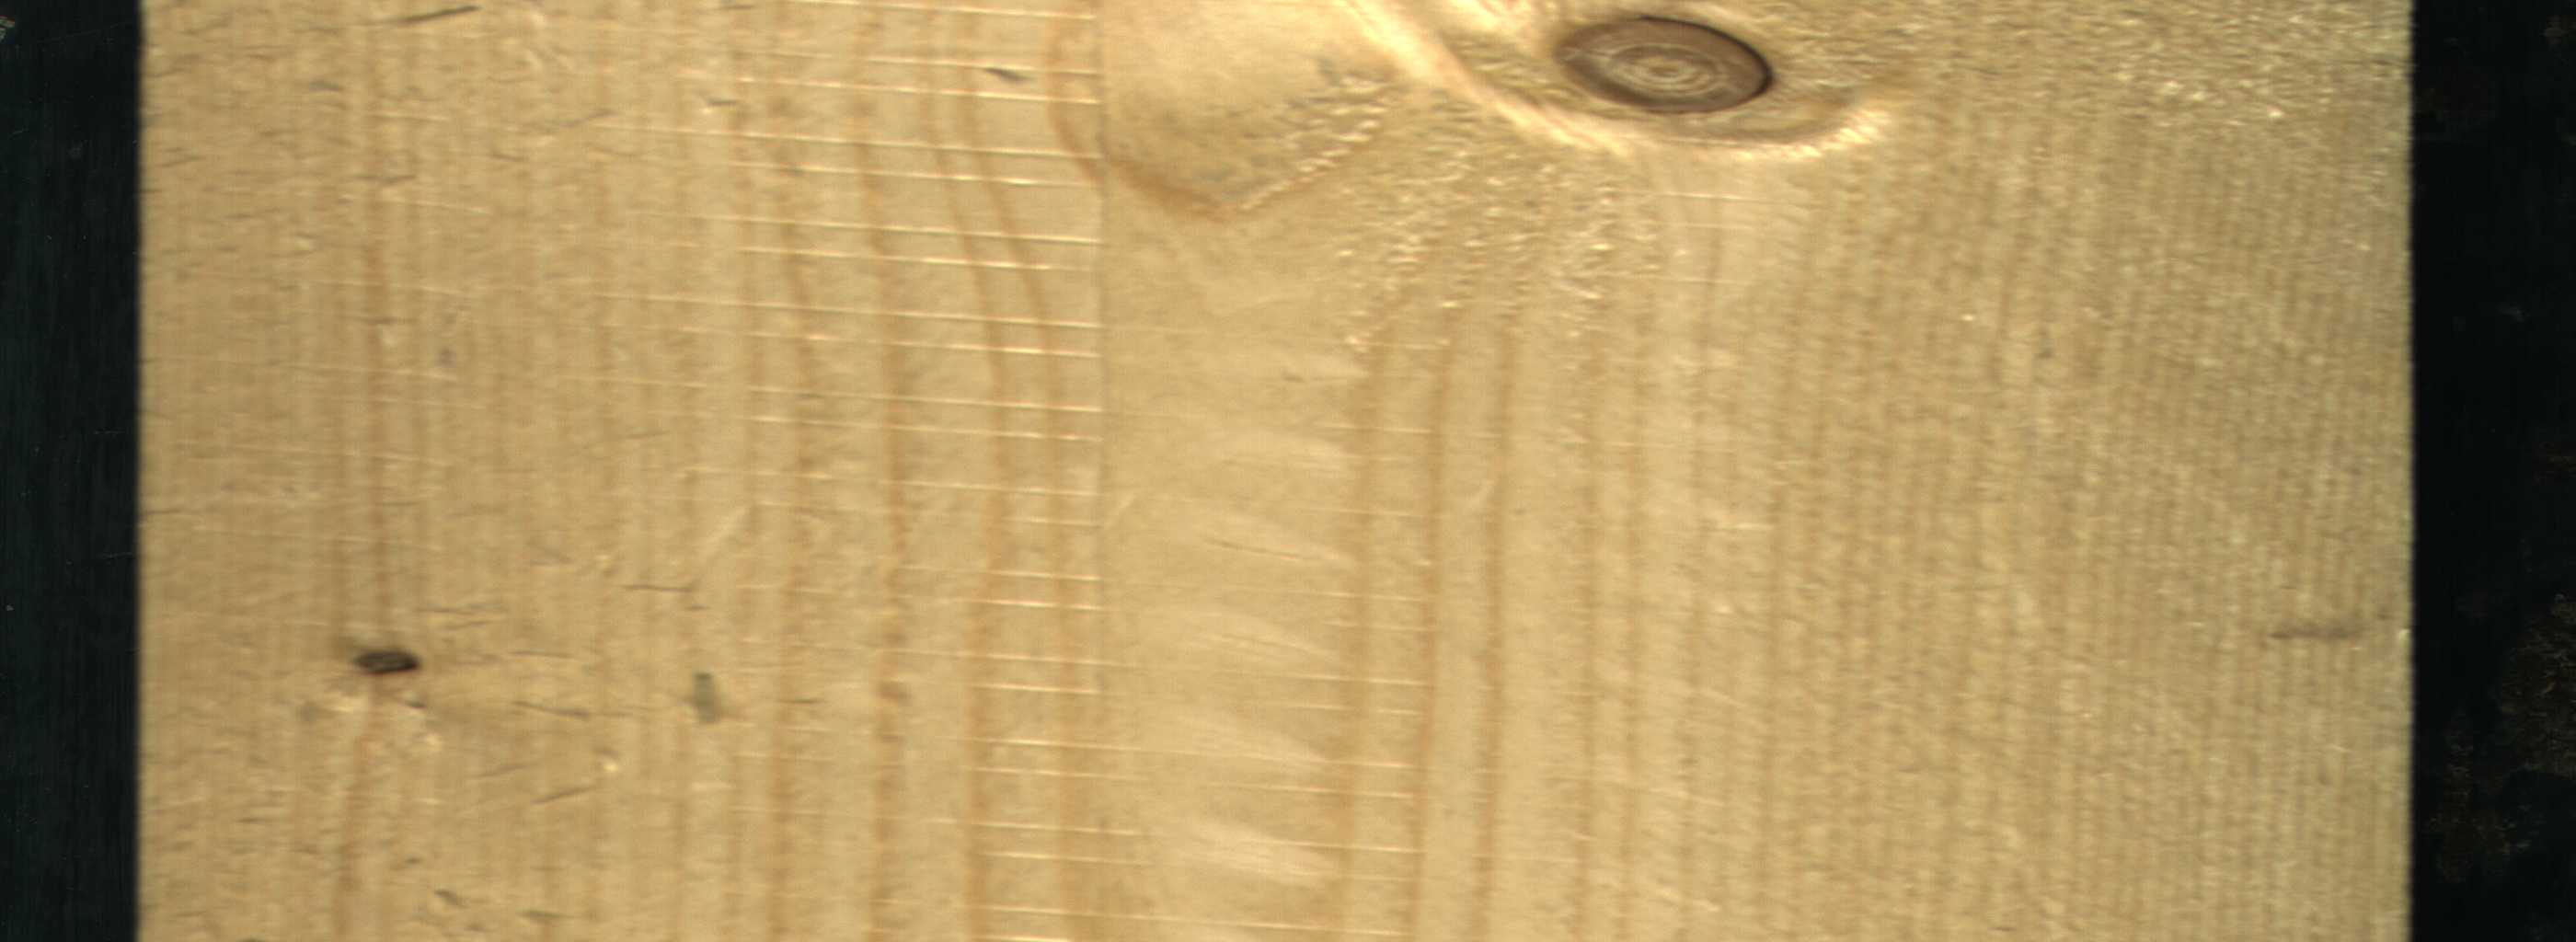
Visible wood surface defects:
Live_Knot
Live_Knot